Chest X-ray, PA view. Patient: 43 years old, sex F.
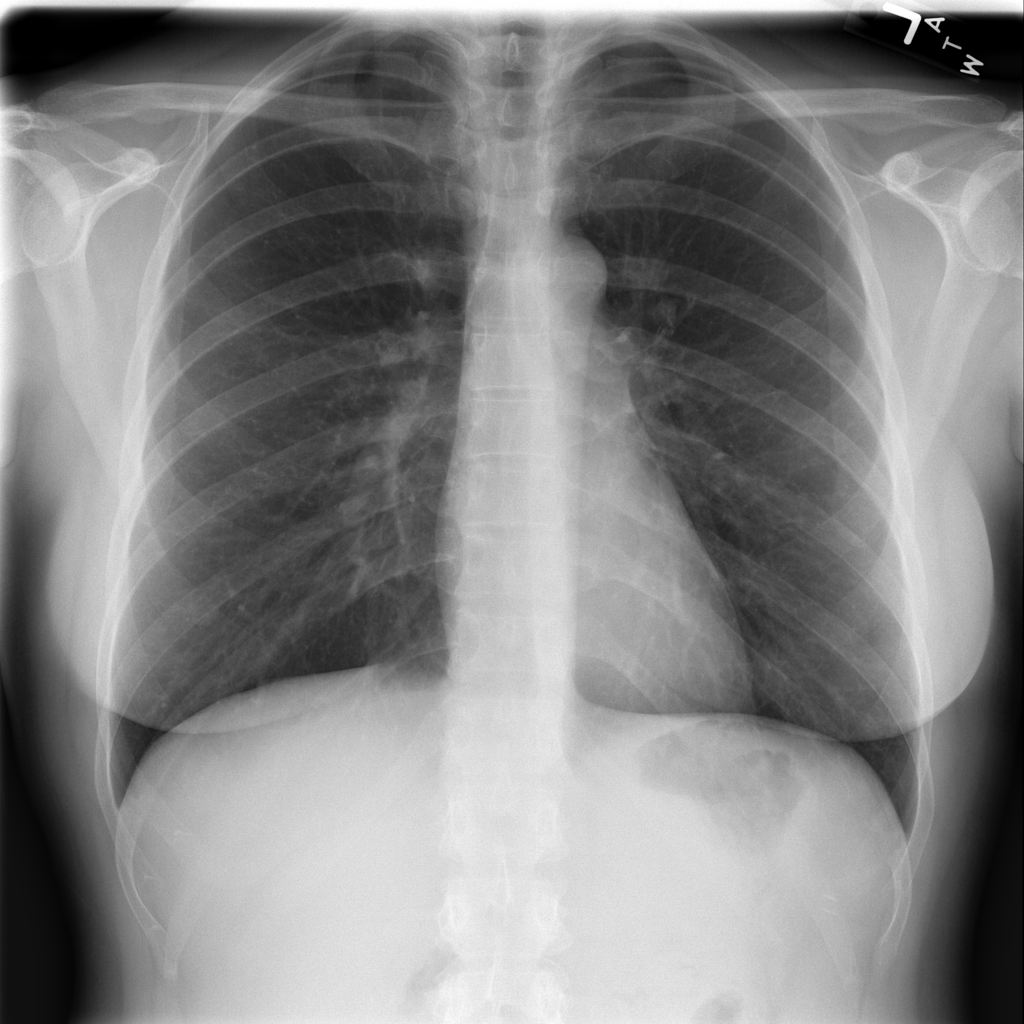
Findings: No Finding